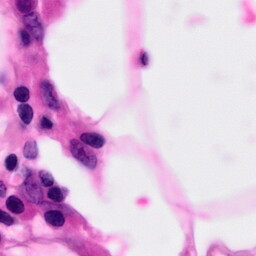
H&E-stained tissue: Pancreatic